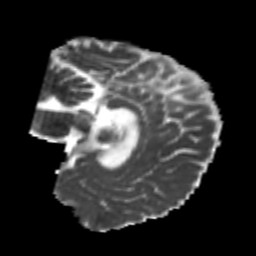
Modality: MD
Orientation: sagittal
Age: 26
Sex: male
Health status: healthy
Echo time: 0.074 s